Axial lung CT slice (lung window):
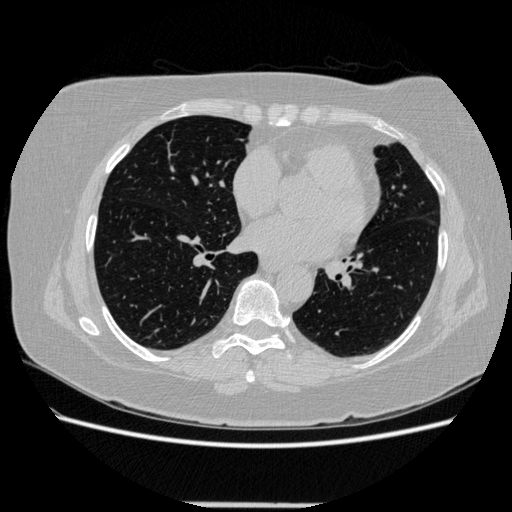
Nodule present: no